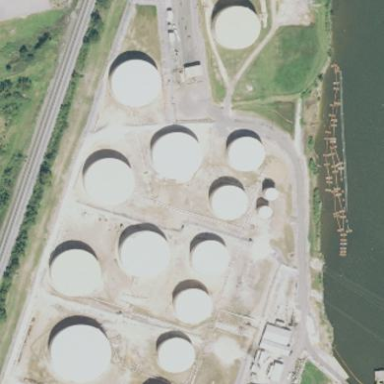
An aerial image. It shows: Industrial area designated as petroleum terminal.